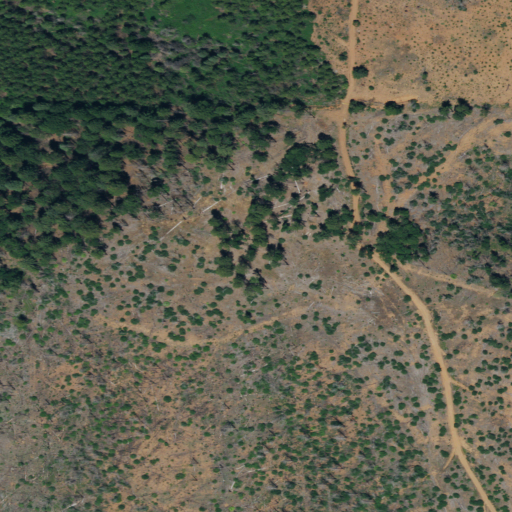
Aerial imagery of mountain in California named Big Mountain containing shrub and evergreen forest